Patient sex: M
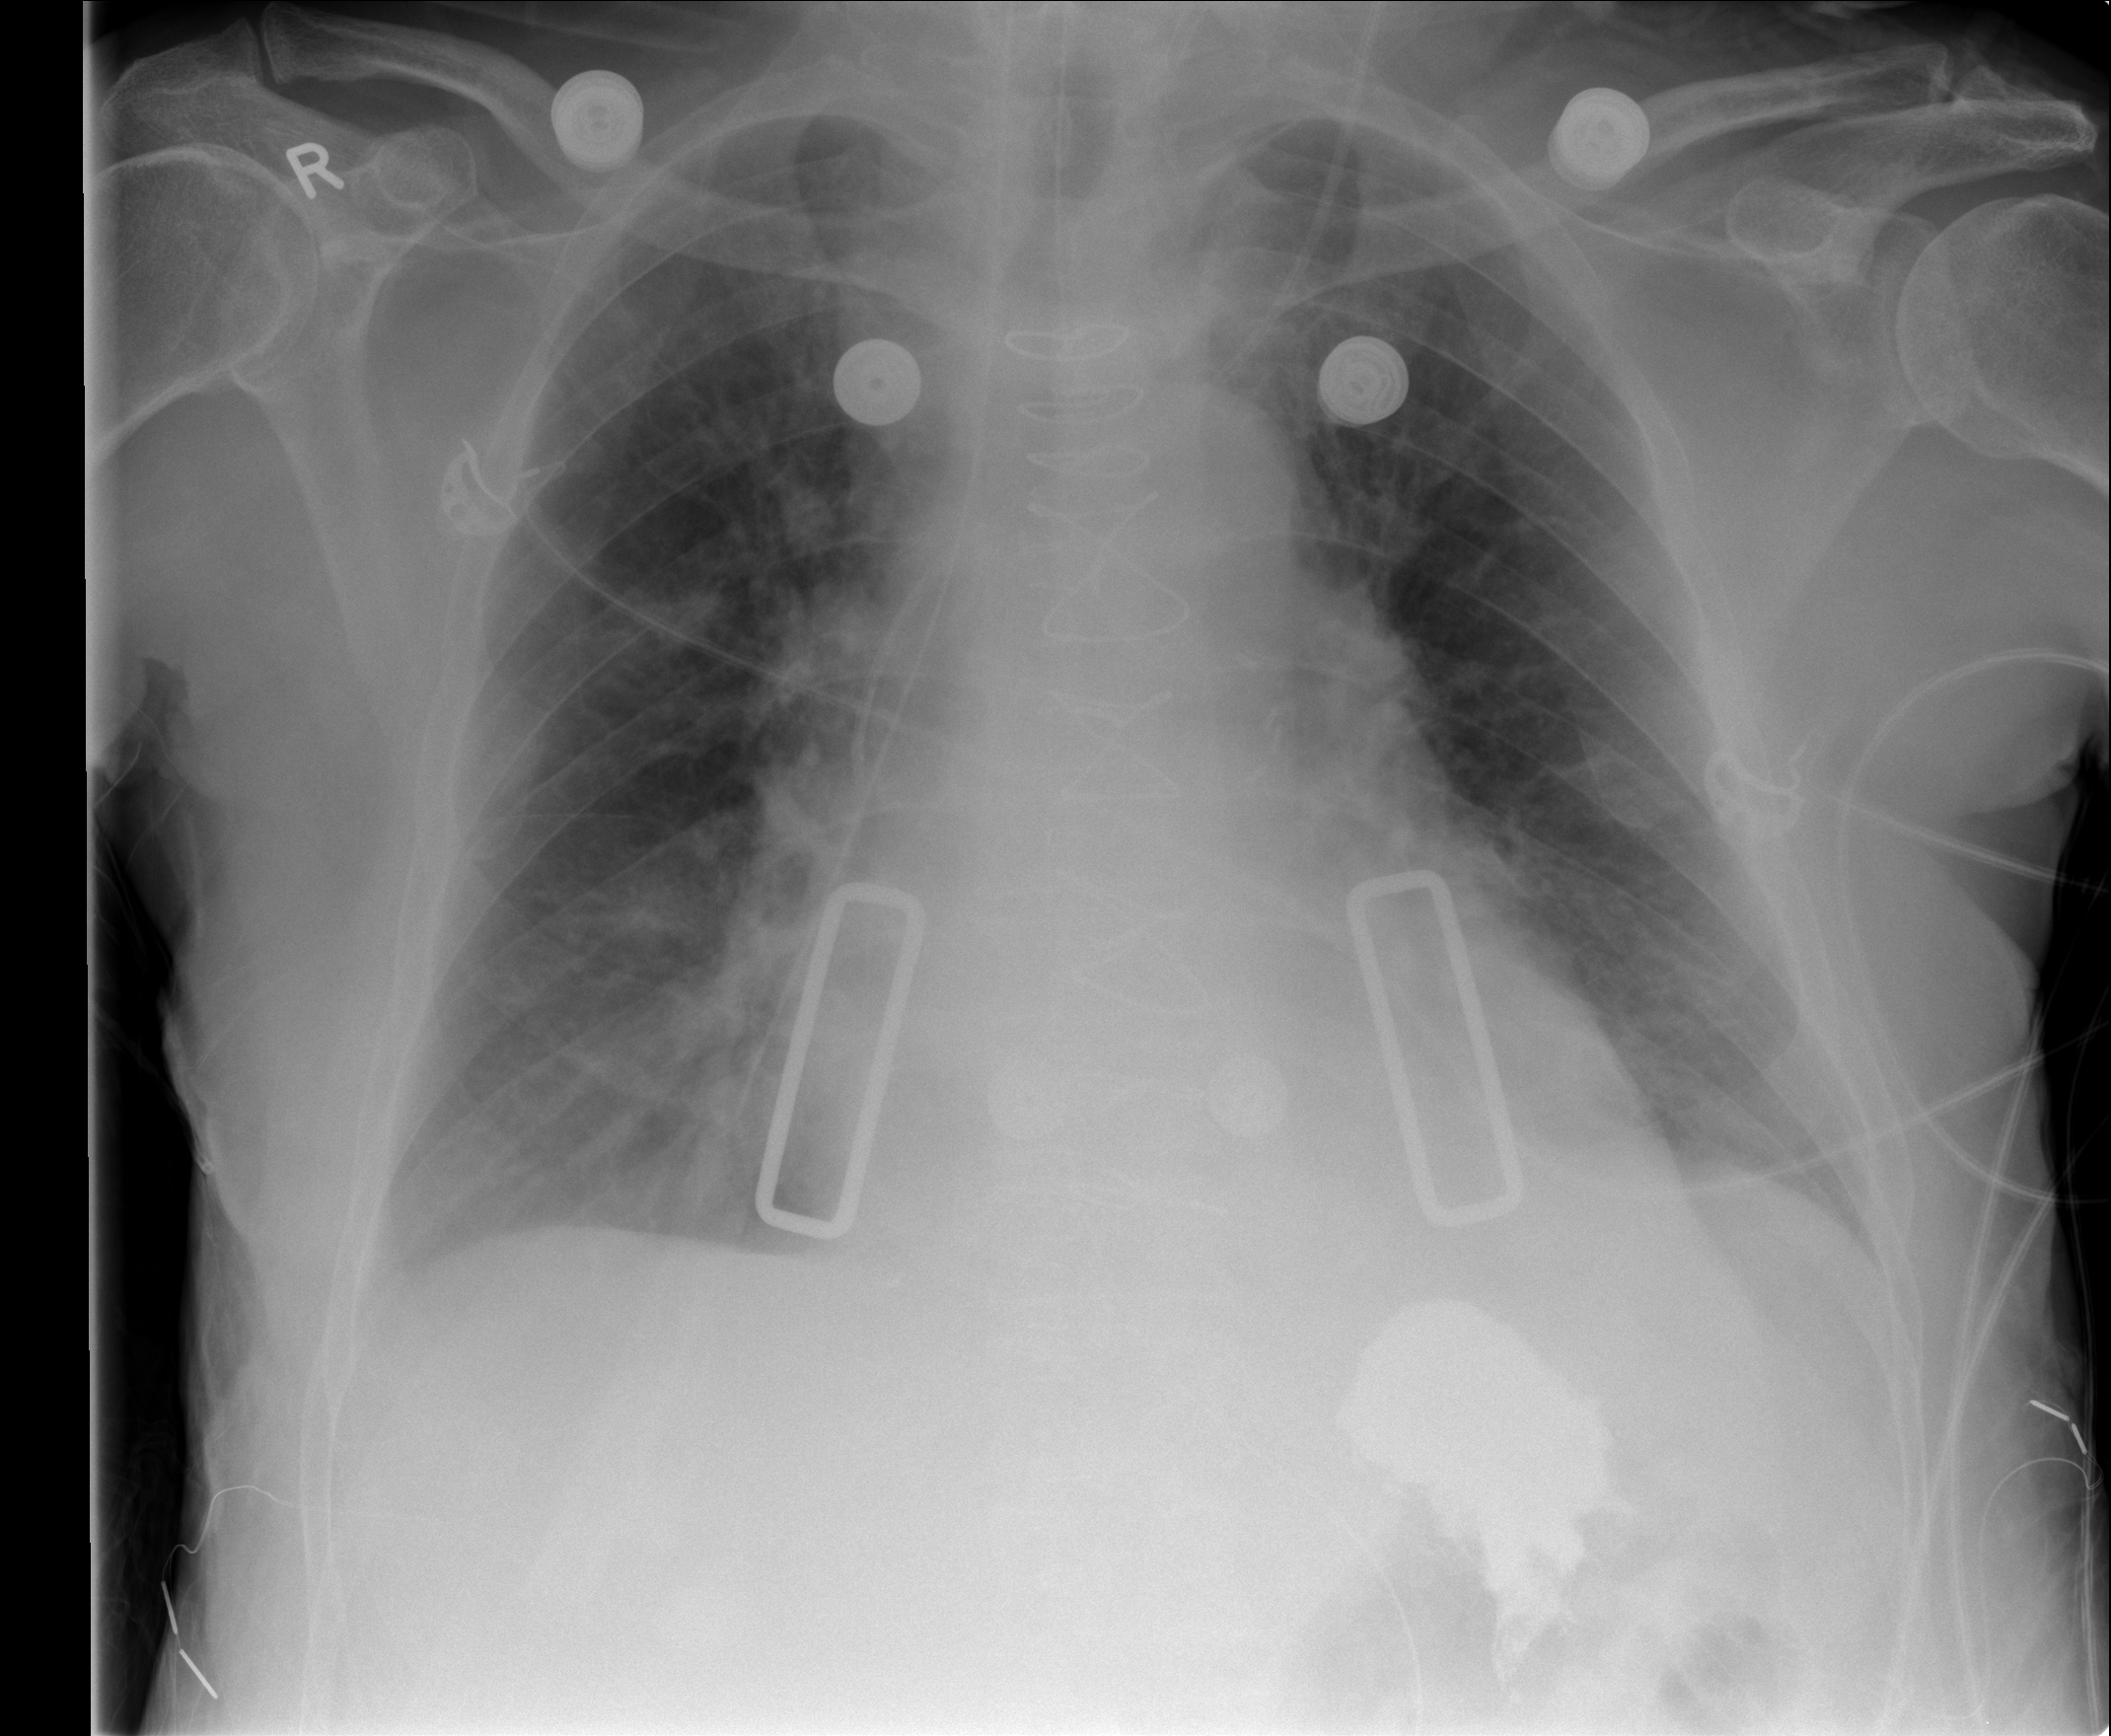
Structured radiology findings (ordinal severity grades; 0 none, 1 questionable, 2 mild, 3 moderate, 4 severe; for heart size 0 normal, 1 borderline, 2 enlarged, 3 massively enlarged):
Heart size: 1
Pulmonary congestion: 0
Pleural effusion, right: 1
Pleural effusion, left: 0
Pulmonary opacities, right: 0
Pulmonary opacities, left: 0
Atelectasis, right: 2
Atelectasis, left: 0